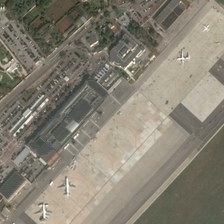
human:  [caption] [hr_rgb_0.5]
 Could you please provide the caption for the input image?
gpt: four planes are parked in an airport near several buildings with parking lots .

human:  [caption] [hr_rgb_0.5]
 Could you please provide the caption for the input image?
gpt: four planes are parked in an airport near several buildings with parking lots .

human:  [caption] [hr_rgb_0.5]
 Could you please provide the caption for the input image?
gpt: four planes are parked in an airport near several buildings with parking lots .

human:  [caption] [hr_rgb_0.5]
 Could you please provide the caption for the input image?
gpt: four planes are parked in an airport near several buildings with parking lots .

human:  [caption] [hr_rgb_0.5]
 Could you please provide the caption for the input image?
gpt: four planes are parked in an airport near several buildings with parking lots .